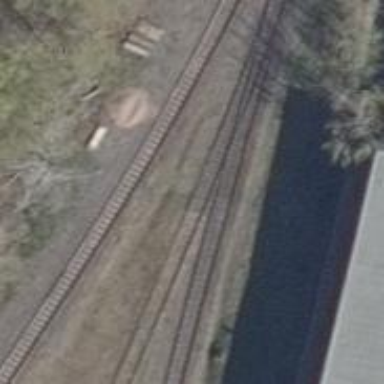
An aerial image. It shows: Railway switch.